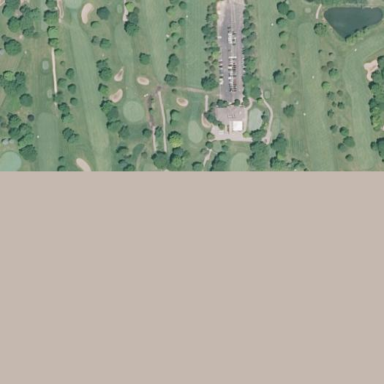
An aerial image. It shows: Golf course surrounded by greenery.